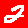
Digit: 2